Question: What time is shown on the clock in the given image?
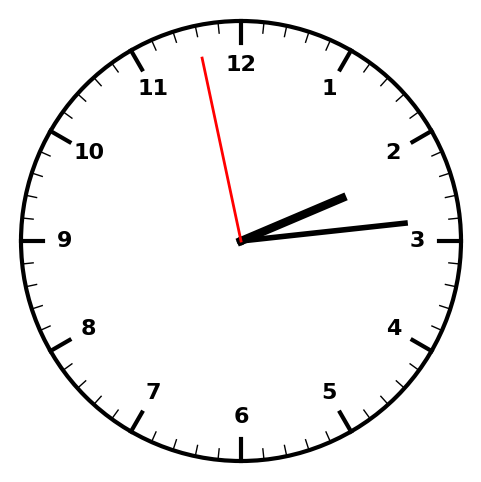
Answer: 02:13:58